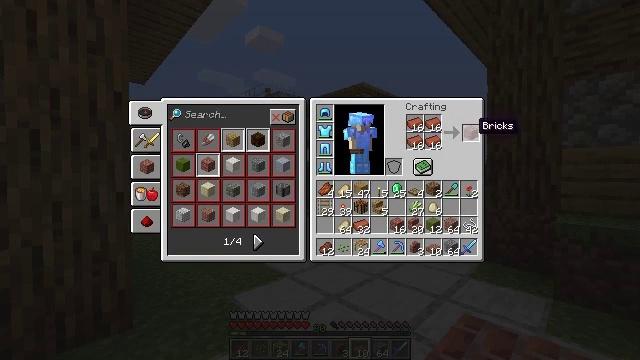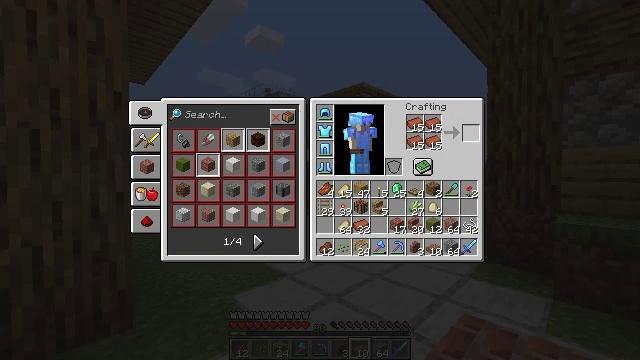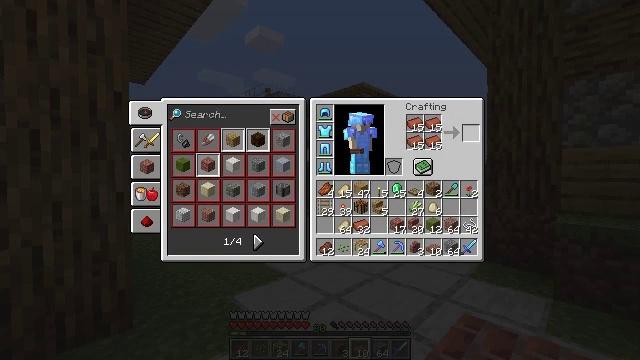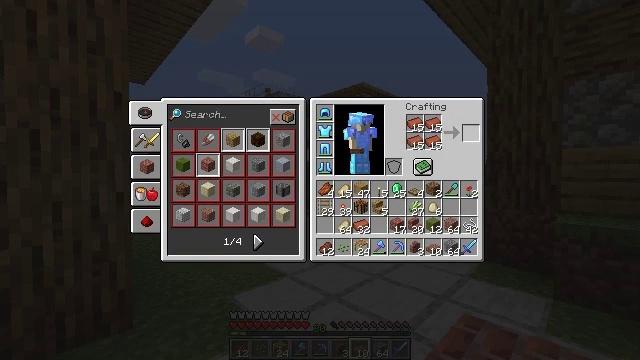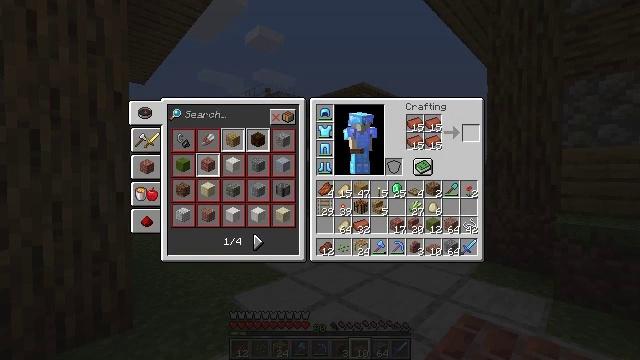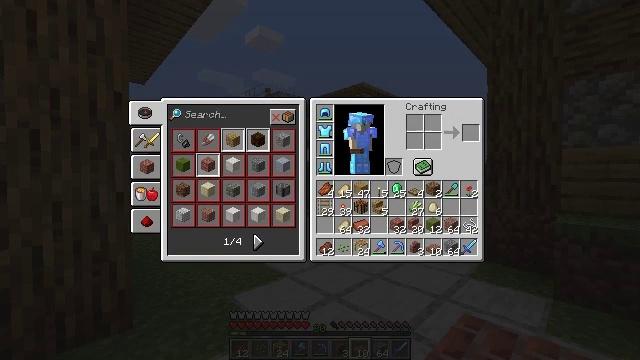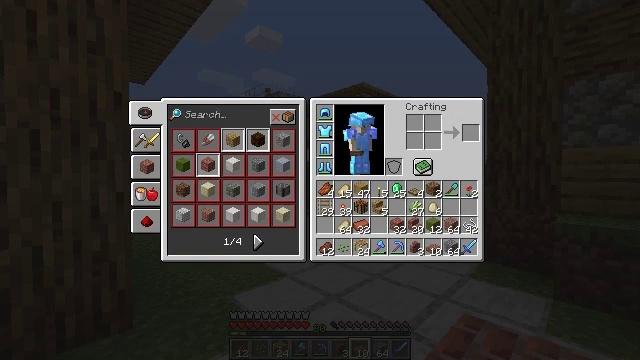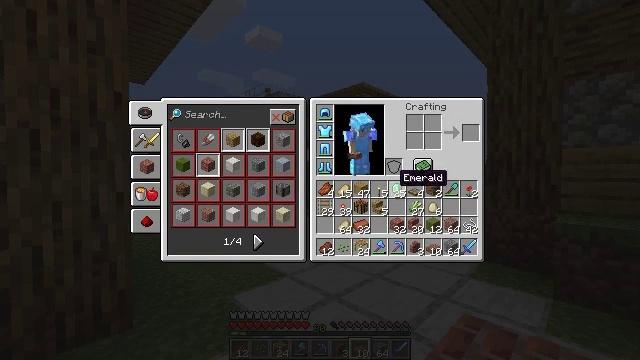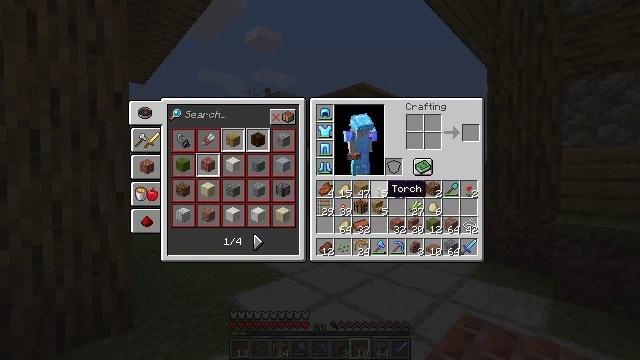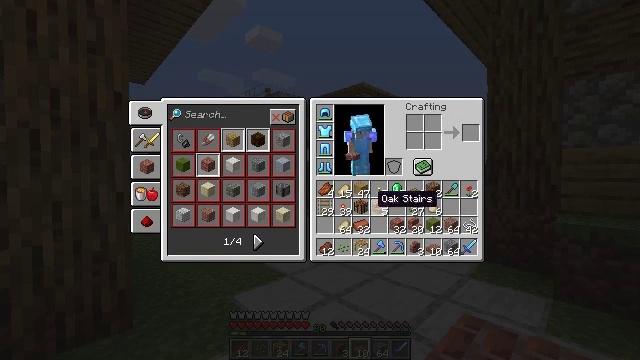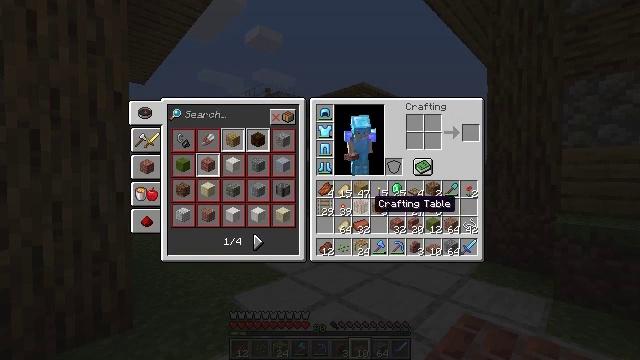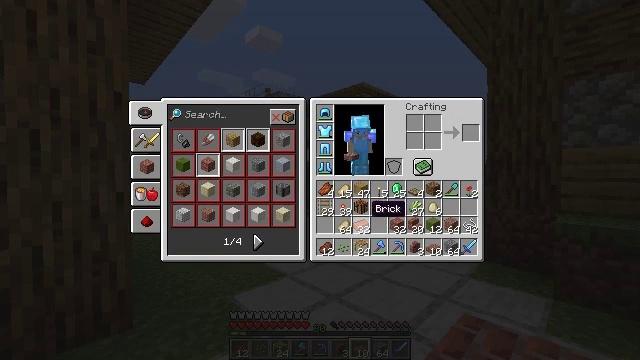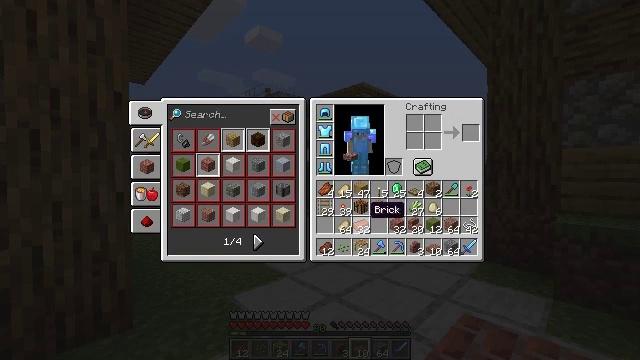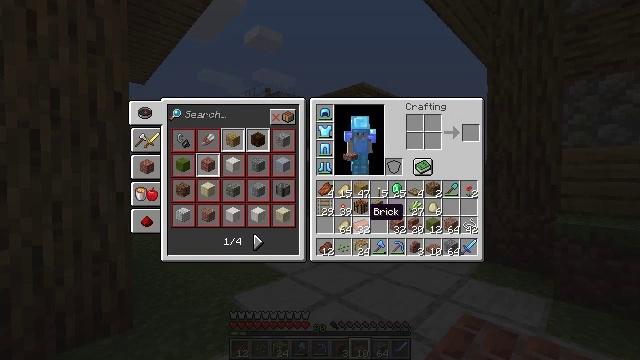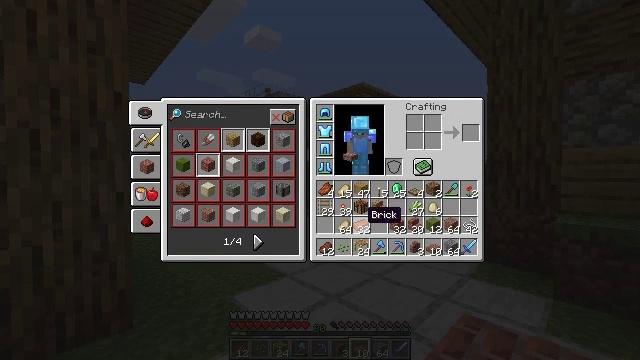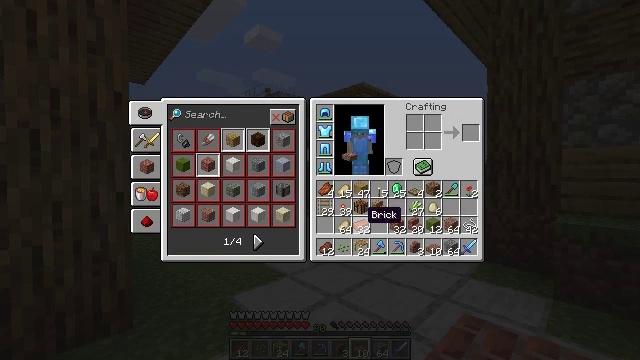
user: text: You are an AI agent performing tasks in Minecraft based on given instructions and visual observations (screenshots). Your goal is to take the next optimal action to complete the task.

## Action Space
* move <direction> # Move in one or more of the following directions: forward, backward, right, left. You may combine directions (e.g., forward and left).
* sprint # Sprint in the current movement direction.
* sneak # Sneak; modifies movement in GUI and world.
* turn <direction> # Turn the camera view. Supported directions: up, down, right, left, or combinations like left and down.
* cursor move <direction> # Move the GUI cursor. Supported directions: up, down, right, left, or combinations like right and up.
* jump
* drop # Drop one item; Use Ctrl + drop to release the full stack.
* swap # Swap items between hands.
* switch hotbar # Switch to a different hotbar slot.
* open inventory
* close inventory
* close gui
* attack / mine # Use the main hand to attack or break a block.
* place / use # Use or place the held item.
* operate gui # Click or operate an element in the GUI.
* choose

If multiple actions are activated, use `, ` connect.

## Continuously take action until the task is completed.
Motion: motion action
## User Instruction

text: Turn clay balls into bricks by using a furnace.
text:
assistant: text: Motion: sneak, operate gui
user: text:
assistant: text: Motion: sneak, operate gui
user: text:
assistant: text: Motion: sneak, operate gui
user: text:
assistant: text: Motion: sneak
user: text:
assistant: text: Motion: sneak, cursor move left and down
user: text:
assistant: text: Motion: sneak, cursor move left and down
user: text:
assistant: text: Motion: sneak, cursor move left and down
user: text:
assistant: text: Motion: cursor move left and down
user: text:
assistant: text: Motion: cursor move left and down
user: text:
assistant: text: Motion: no_op
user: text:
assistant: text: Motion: no_op
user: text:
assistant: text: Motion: no_op
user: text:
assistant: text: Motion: no_op
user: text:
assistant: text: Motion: no_op
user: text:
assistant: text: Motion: no_op
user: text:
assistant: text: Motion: operate gui
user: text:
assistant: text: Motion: operate gui
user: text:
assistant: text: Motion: operate gui
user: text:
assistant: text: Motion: cursor move right and up
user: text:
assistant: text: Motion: cursor move right and up
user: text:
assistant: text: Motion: cursor move right and up
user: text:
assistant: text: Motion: cursor move up
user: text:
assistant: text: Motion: sneak, cursor move up
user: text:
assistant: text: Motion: sneak, cursor move up
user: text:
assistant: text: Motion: sneak
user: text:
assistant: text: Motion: sneak
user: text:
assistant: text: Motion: sneak
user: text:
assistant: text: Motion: sneak, cursor move up
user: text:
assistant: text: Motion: sneak
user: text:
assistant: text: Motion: sneak